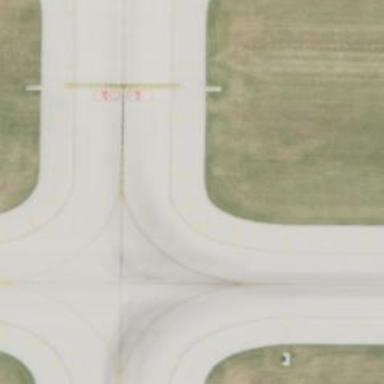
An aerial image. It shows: View of taxiway at the airport.